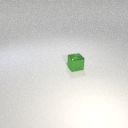
small green metal cube